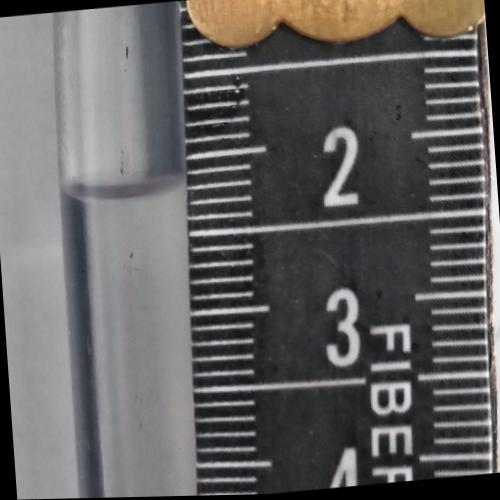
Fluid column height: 2.2 cm